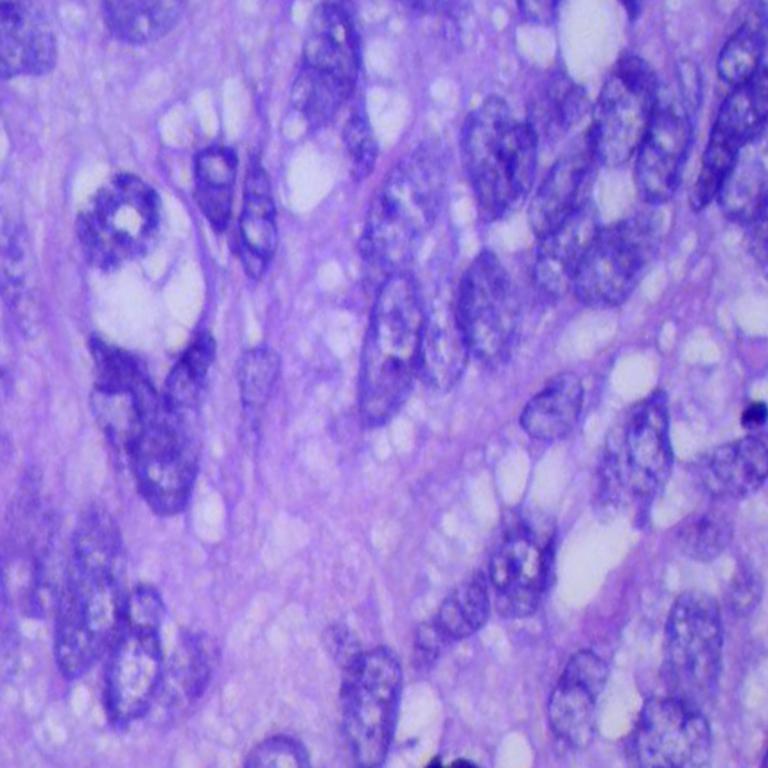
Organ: lung
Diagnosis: squamous carcinomas